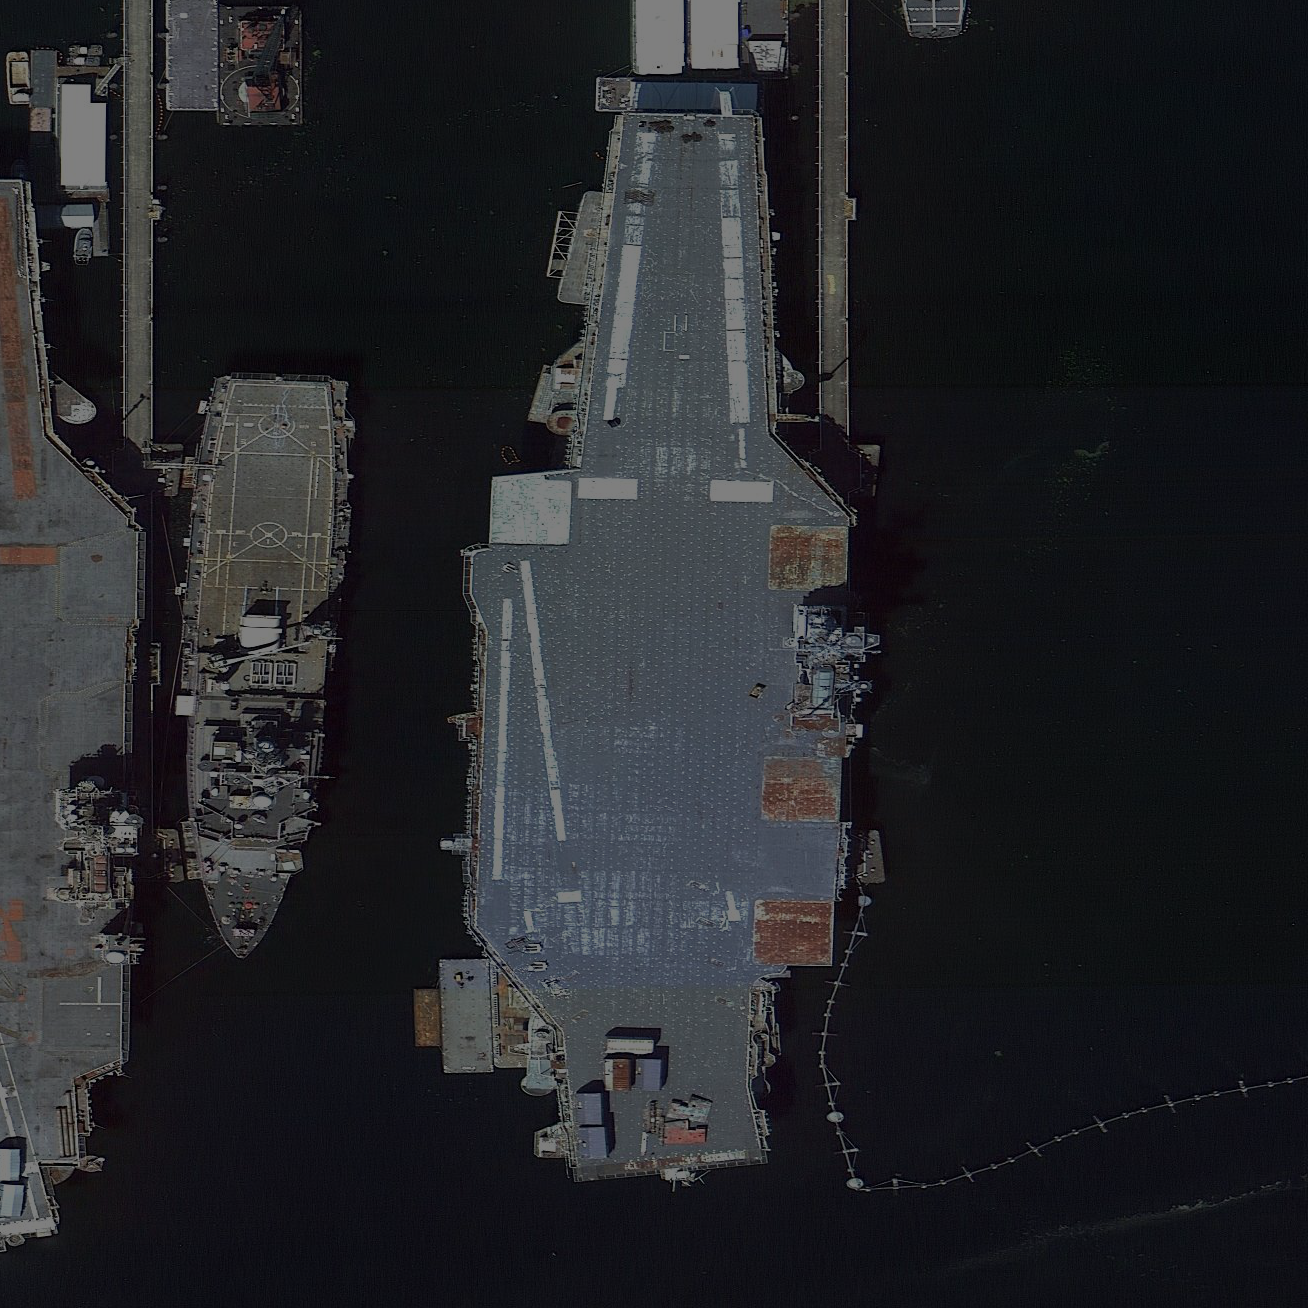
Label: aircraft_carrier